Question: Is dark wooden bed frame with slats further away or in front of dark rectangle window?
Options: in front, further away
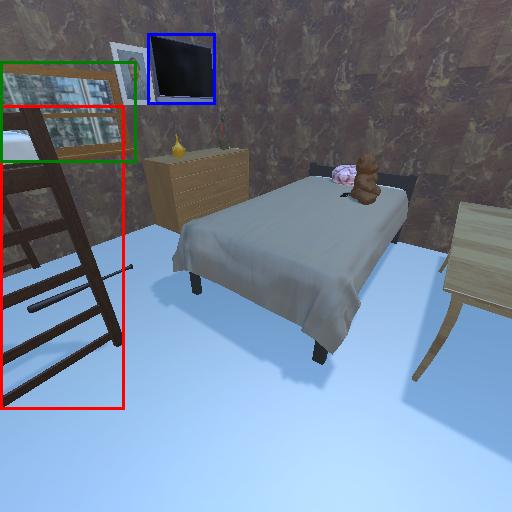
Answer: in front